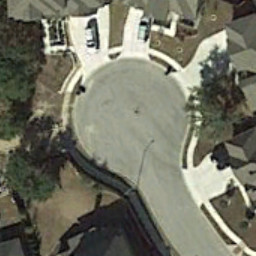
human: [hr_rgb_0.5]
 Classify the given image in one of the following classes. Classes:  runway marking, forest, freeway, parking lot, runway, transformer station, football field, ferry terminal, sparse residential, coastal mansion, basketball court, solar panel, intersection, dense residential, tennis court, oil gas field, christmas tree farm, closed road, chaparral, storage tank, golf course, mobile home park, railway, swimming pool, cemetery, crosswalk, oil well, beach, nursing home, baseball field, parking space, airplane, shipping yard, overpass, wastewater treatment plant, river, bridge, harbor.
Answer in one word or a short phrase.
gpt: closed road